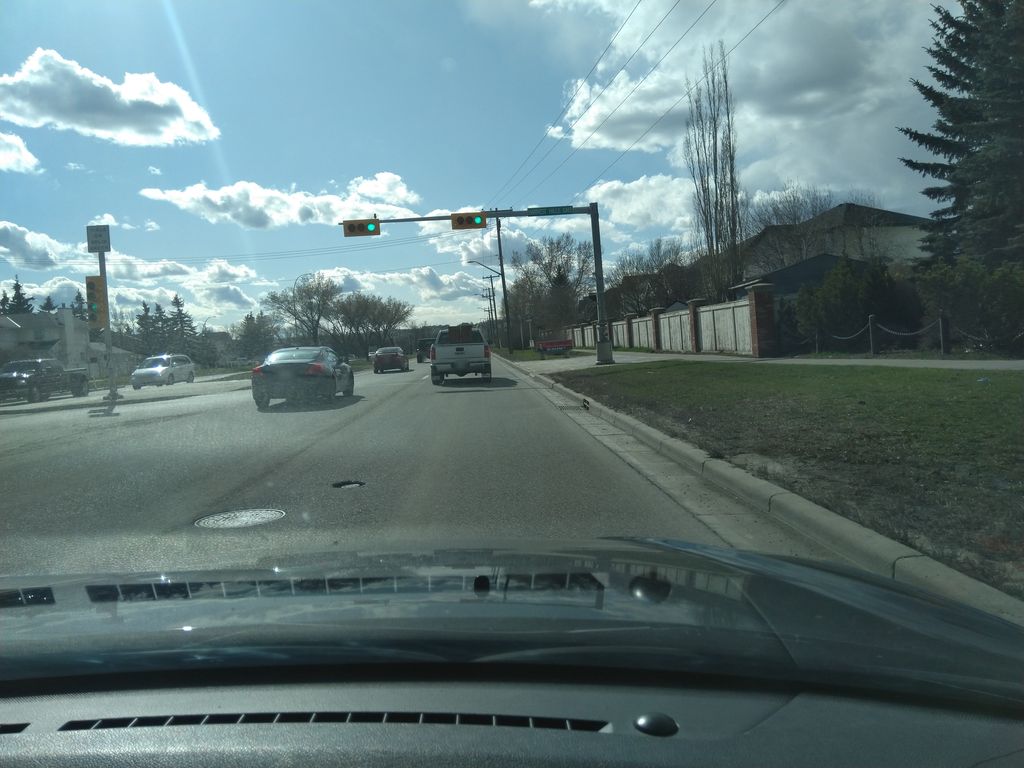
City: calgary